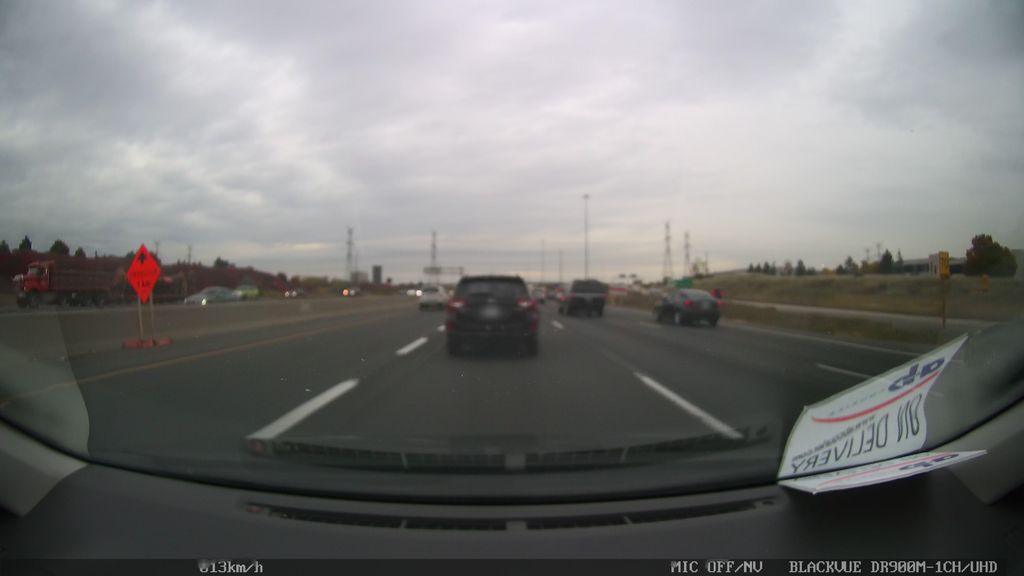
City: toronto